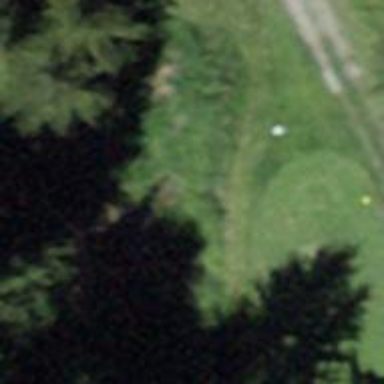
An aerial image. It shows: Golf tee on grassy land.